【题型】证明题　【知识点】解析几何　【难度】medium
已知椭圆：$\frac{x^2}{2}+y^2=1$ 的左右焦点为 $F_1$、$F_2$，左右顶点分别为 $A$、$B$，$P$ 是椭圆上异于 $A$、$B$ 的点．

(1) 求 \(\triangle PF_1F_2\) 的周长；

(2) 若过 \(F_2\) 的直线 \(x=my+1\) 与椭圆交于 \(M\)、\(N\) 两点，且 \(\overrightarrow{MF_2}=2\overrightarrow{F_2N}\)，求 \(m\) 的值；

(3) 若直线 \(l\) 过点 \(B\) 且与 \(x\) 轴垂直，直线 \(AP\) 交直线 \(l\) 于点 \(D\)，判断以 \(BD\) 为直径的圆与直线 \(PF_2\) 的位置关系，并加以证明。
【解答】
\textbf{【答案】}
(1) \(2\sqrt{2}+2\)

(2) \(m=\pm\frac{\sqrt{14}}{7}\)

(3) 相切，证明见解析

\vspace{0.3cm}

\textbf{【知识点】} 判断直线与圆的位置关系、椭圆中焦点三角形的周长问题、椭圆中向量共线比例问题

\vspace{0.3cm}

\textbf{【分析】}
(1) 根据椭圆的定义求解即可；

(2) 设 \(M(x_1,y_1),N(x_2,y_2)\)，由 \(\overrightarrow{MF_2}=2\overrightarrow{F_2N}\) 可得 \(y_1=-2y_2\)，联立直线 \(x=my+1\) 与椭圆的方程，得出韦达定理求解即可；

(3) 设 \(P(x_0,y_0)\)，进而根据求得直线 \(AP\) 方程，结合直线 \(AP\) 交直线 \(l\) 于点 \(D\) 可得 \(D\) 坐标，从而可得 \(BD\) 中点坐标 \(E\)，再根据 \(E\) 到直线 \(PF_2\) 的距离等于 \(|EB|\) 即可判断。

\vspace{0.3cm}

\textbf{【详解】}
(1) 由题意椭圆 \(\frac{x^2}{2}+y^2=1\) 中 \(a=\sqrt{2},c=1\)，则 \(\triangle PF_1F_2\) 的周长为 \(2a+2c=2\sqrt{2}+2\)。

---

(2) 设 \(M(x_1,y_1),N(x_2,y_2)\)，由 \(\overrightarrow{MF_2}=2\overrightarrow{F_2N}\) 可得 \(y_1=-2y_2\)，

联立
\[
\begin{cases}
\frac{x^2}{2}+y^2=1 \\
x=my+1
\end{cases}
\]
有 \((m^2+2)y^2+2my-1=0\)，

则 \(y_1+y_2=-\frac{2m}{m^2+2}\)，\(y_1y_2=-\frac{1}{m^2+2}\)，\(\Delta=(2m)^2-4(m^2+2)\times(-1)>0\)。

又 \(y_1=-2y_2\)，可得 \(-y_1=-\frac{2m}{m^2+2}\)，\(-2y_1^2=-\frac{1}{m^2+2}\)，

即 \(2\left(\frac{2m}{m^2+2}\right)^2=\frac{1}{m^2+2}\)，解得 \(m=\pm\frac{\sqrt{14}}{7}\)。

---

(3) 设 \(P(x_0,y_0)\)，\(D(\sqrt{2},y_D)\)，则由 \(A,P,D\) 共线可得 \(\frac{y_0}{x_0+\sqrt{2}}=\frac{y_D}{\sqrt{2}-(-\sqrt{2})}\)，即 \(y_D=\frac{2\sqrt{2}y_0}{x_0+\sqrt{2}}\)，故 \(D\left(\sqrt{2},\frac{2\sqrt{2}y_0}{x_0+\sqrt{2}}\right)\)，则 \(BD\) 中点 \(E\left(\sqrt{2},\frac{\sqrt{2}y_0}{x_0+\sqrt{2}}\right)\)。

显然 \(PF_2\) 斜率不为0，\(y_0\neq0\)，设直线 \(PF_2\) 方程 \(x=ty+1\)，则 \(x_0=ty_0+1\)，即 \(t=\frac{x_0-1}{y_0}\)，

故直线 \(PF_2\) 方程 \(x=\frac{x_0-1}{y_0}y+1\)，即 \(y_0x-(x_0-1)y-y_0=0\)。

则 \(E\) 到直线 \(PF_2\) 的距离
\[
d=\frac{\left|\sqrt{2}y_0-(x_0-1)\frac{\sqrt{2}y_0}{x_0+\sqrt{2}}-y_0\right|}{\sqrt{y_0^2+(x_0-1)^2}}=\frac{|y_0||2-x_0|}{(x_0+\sqrt{2})\sqrt{y_0^2+(x_0-1)^2}}.
\]

又 \(\frac{x_0^2}{2}+y_0^2=1\)，故 \(y_0^2=1-\frac{x_0^2}{2}\)，则
\[
d=\frac{|y_0||2-x_0|}{(x_0+\sqrt{2})\sqrt{1-\frac{x_0^2}{2}+(x_0-1)^2}}=\frac{|y_0||2-x_0|}{(x_0+\sqrt{2})\sqrt{\frac{x_0^2}{2}-2x_0+2}}
\]
\[
=\frac{\sqrt{2}|y_0||2-x_0|}{(x_0+\sqrt{2})\sqrt{(x_0-2)^2}}=\frac{\sqrt{2}|y_0|}{x_0+\sqrt{2}}=|EB|,
\]

即 \(E\) 到直线 \(PF_2\) 的距离等于 \(|EB|\)，故以 \(BD\) 为直径的圆与直线 \(PF_2\) 相切。

\vspace{0.3cm}

\textbf{【点睛】} 方法点睛：
(1) 直线与圆的位置关系，可根据圆心到直线的距离与半径的关系判断；
(2) 当椭圆上仅有一个动点时，可考虑设点坐标，根据点坐标将题意转化为表达式，最后代入动点满足的方程化简。
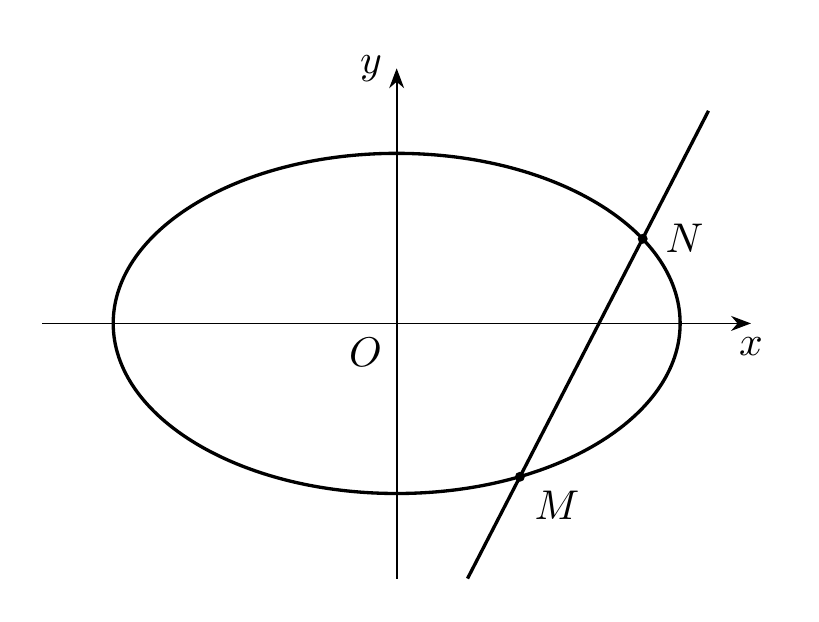
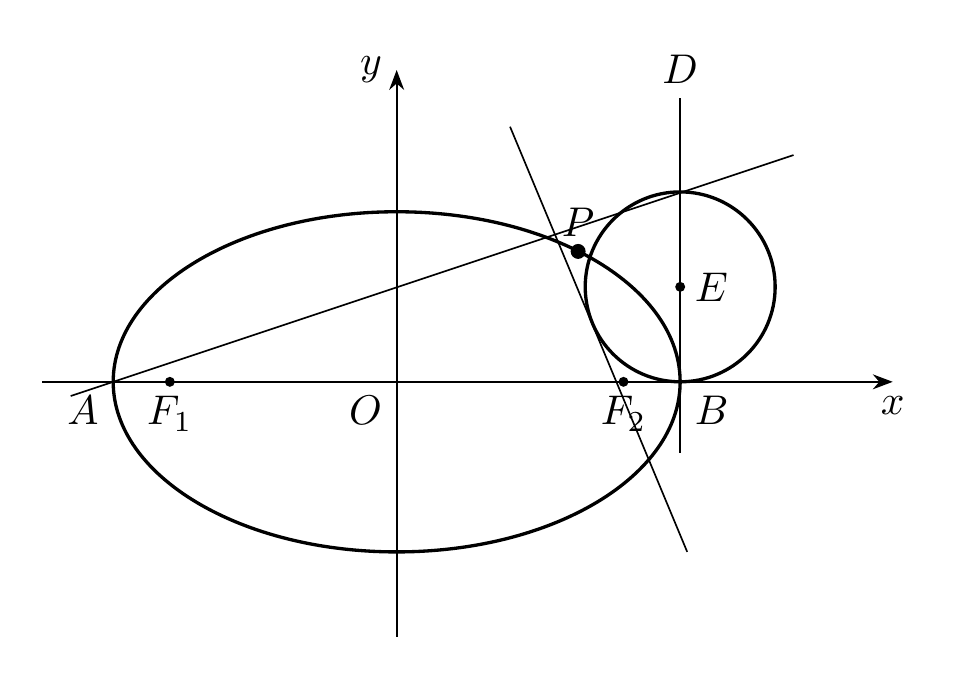